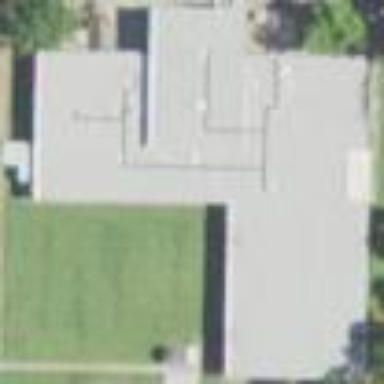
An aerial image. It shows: Commercial building.